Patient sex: M
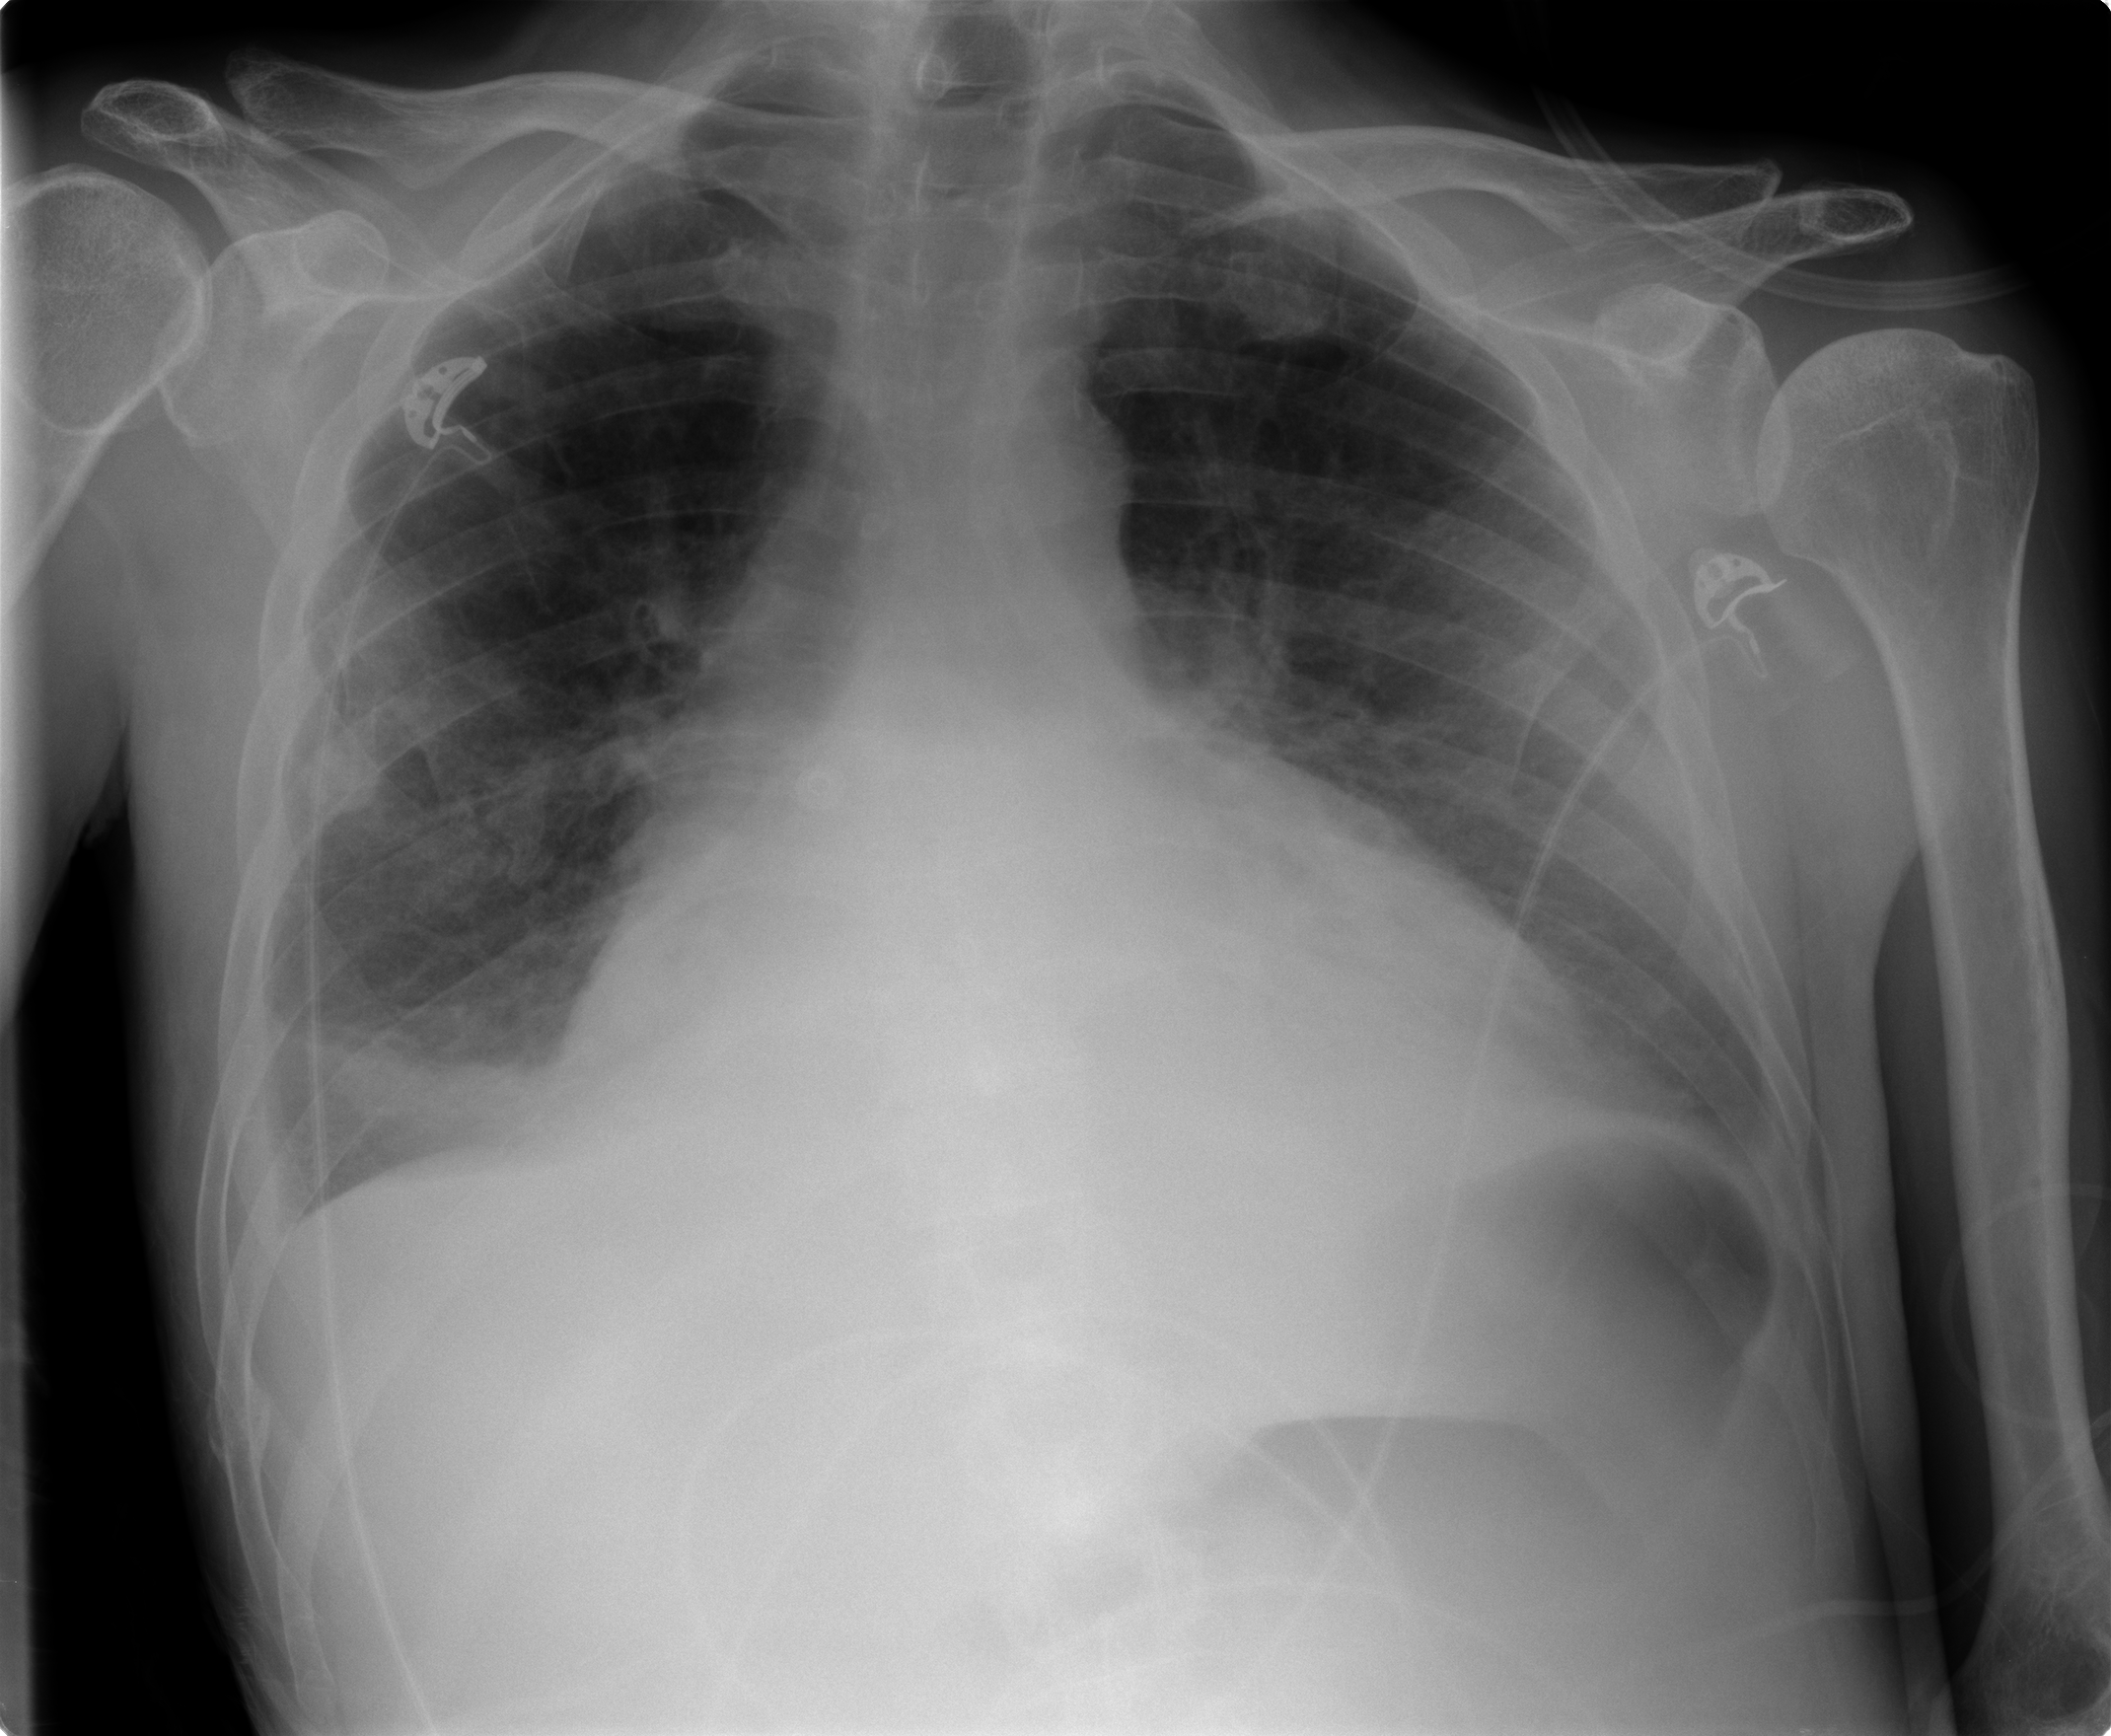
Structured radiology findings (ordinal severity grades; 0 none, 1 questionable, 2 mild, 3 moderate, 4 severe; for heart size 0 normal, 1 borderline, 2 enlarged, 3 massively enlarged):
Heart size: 3
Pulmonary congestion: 1
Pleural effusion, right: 2
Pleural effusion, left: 2
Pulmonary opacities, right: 1
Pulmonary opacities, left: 0
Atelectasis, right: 1
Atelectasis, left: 1